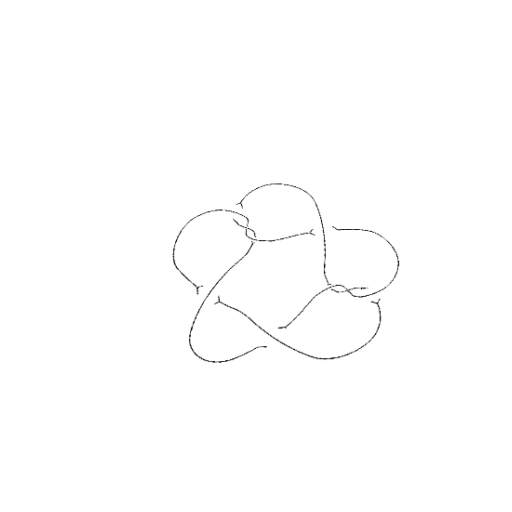
Crossing number: 9